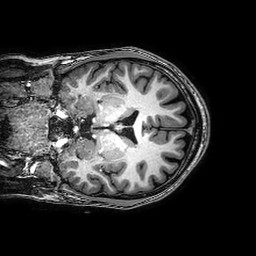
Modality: T1w
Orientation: coronal
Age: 23
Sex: male
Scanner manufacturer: philips
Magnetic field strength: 3 T
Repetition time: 0.008144 s
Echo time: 0.00374 s